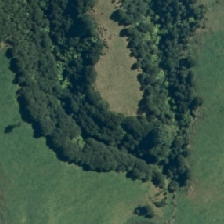
Land cover: manuka_kanuka